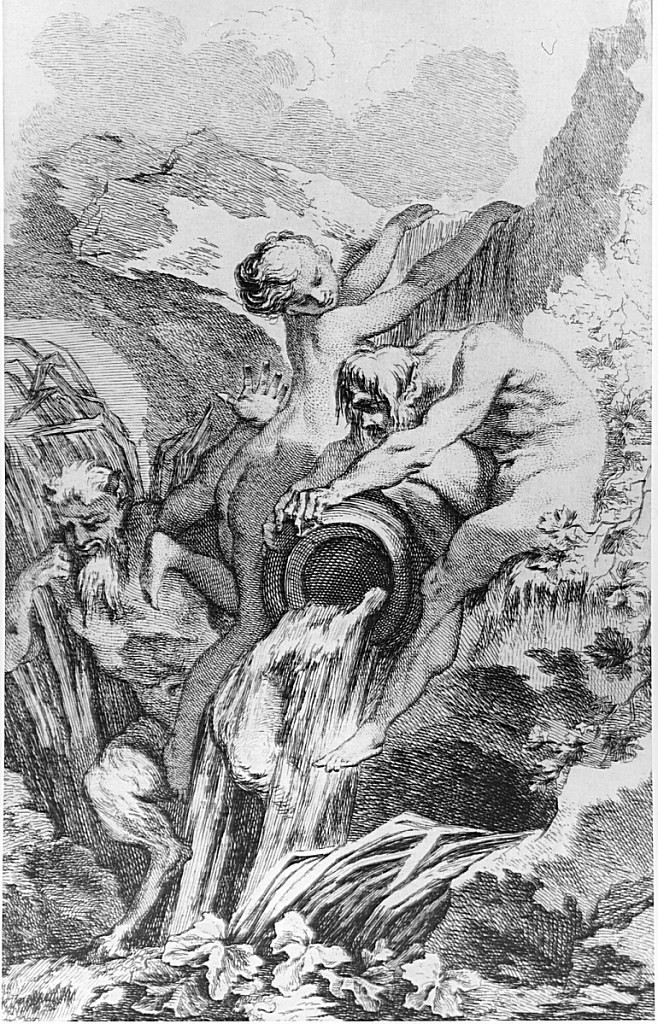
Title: Receuil de Fontaines
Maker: François Boucher, French, 1703–1770
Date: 1703–70
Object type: Print
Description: Fountains. Portrait of Boucher plus two Suites, 1 - 7.